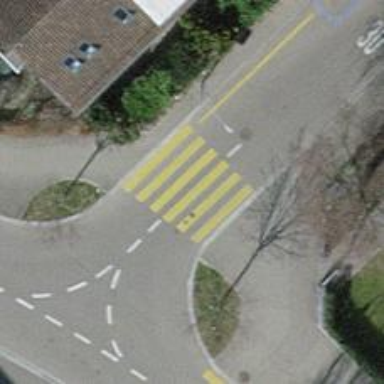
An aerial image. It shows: Zebra crossing on footway.